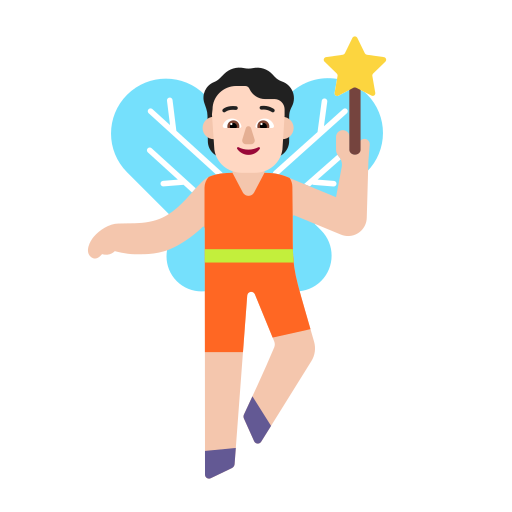
person fairy flat light